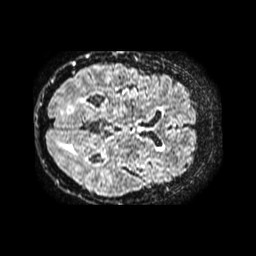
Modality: FLAIR
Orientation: axial
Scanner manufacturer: philips
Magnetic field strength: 1.5 T
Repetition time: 8 s
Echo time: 0.3027 s